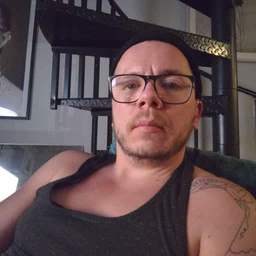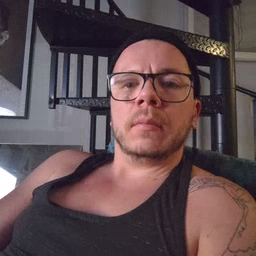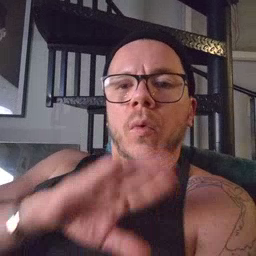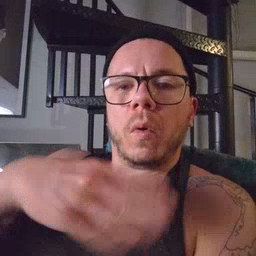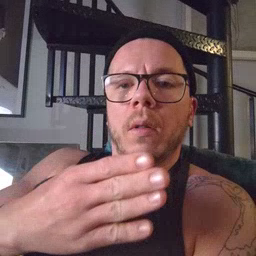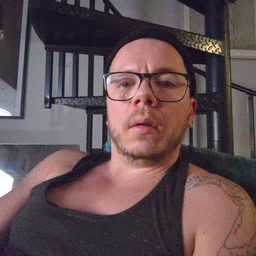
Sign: all